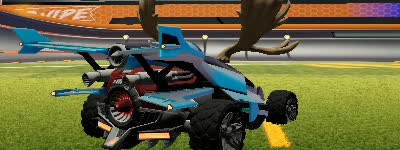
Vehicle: aftershock